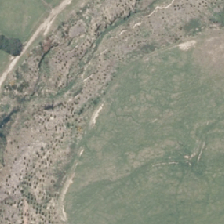
Land cover: harvested_forest